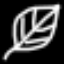
Label: leaf